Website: apple
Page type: customer-info-address
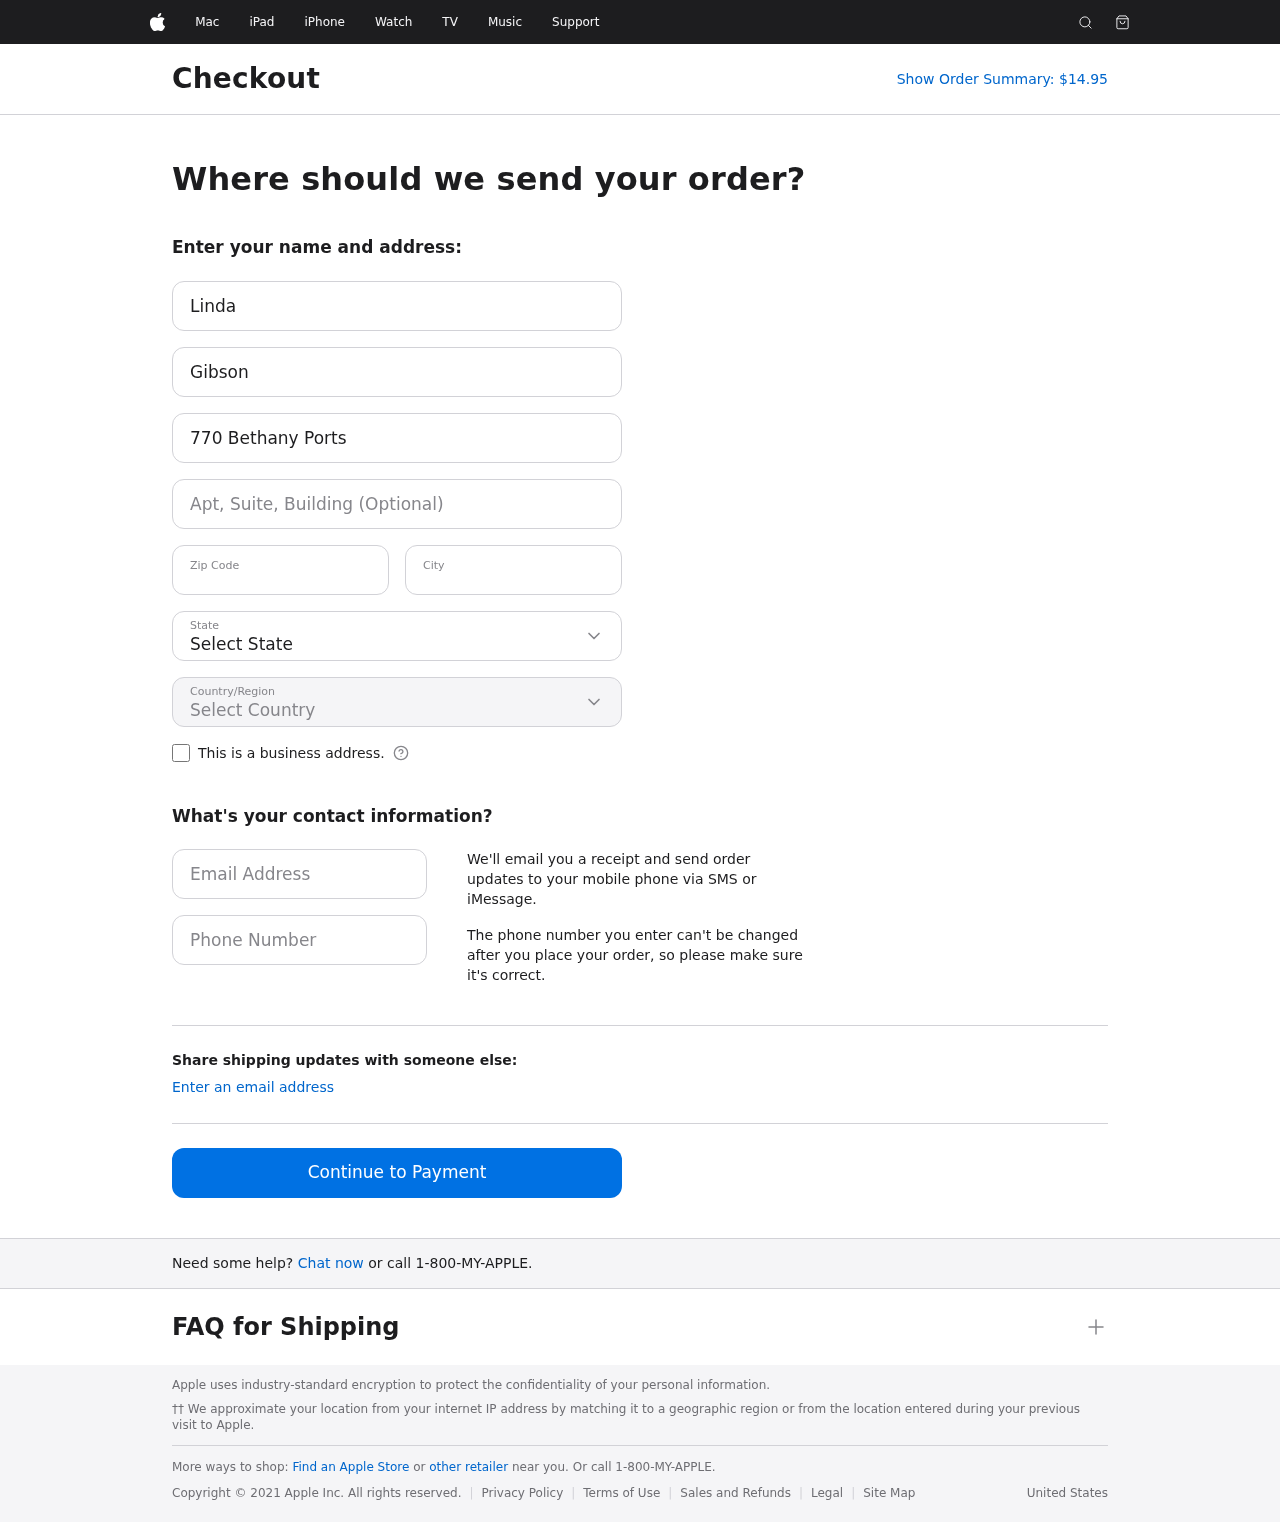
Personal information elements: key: PII_CITY
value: Richardstad
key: PII_COUNTRY
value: United States
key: PII_EMAIL
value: linda.gibson@hotmail.com
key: PII_FIRSTNAME
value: Linda
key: PII_LASTNAME
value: Gibson
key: PII_PHONE
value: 3083787590
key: PII_POSTCODE
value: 97605
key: PII_STATE
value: Mississippi
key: PII_STREET
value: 770 Bethany Ports
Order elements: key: ORDER_TOTAL
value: Show Order Summary: $14.95